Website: bh-photo
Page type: address-validator
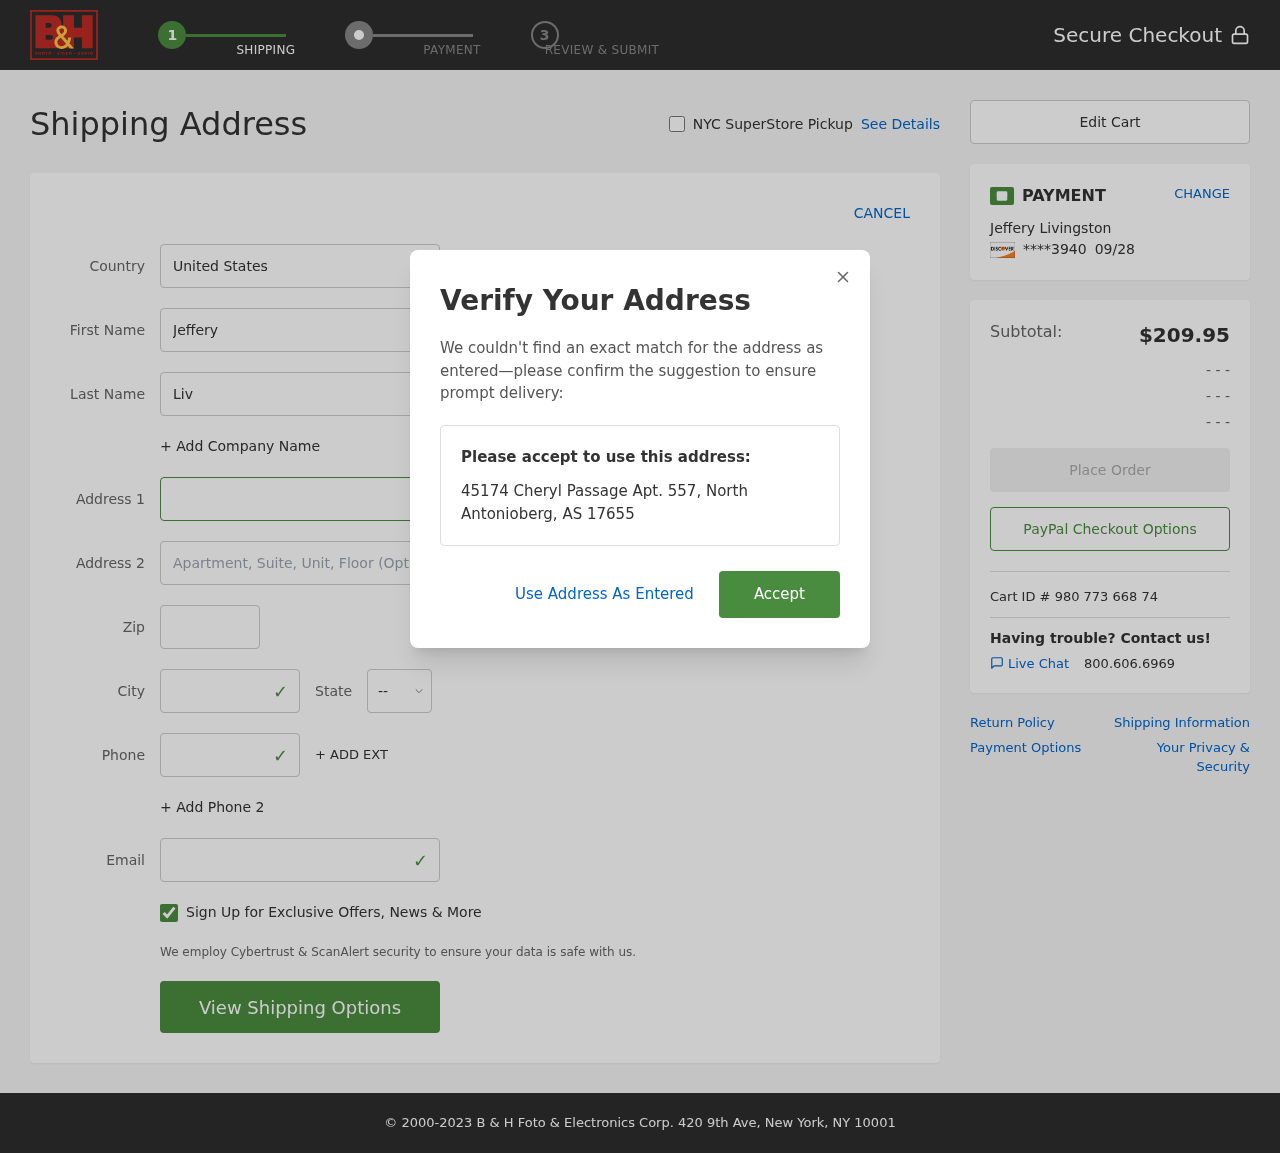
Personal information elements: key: PII_CARD_EXPIRY
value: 09/28
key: PII_CARD_LAST4
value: ****3940
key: PII_CITY
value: North Antonioberg
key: PII_COUNTRY
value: United States
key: PII_EMAIL
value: jlivingston@hotmail.com
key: PII_FIRSTNAME
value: Jeffery
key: PII_FULLNAME
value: Jeffery Livingston
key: PII_LASTNAME
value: Livingston
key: PII_PHONE
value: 8768495387
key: PII_POSTCODE
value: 17655
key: PII_STATE_ABBR
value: AS
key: PII_STREET
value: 45174 Cheryl Passage Apt. 557
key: PII_STREET2
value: Suite 907
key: PII_CITY_STATE_ZIP
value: North Antonioberg, AS 17655
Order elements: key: ORDER_SUBTOTAL
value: $209.95
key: ORDER_ID
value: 980 773 668 74